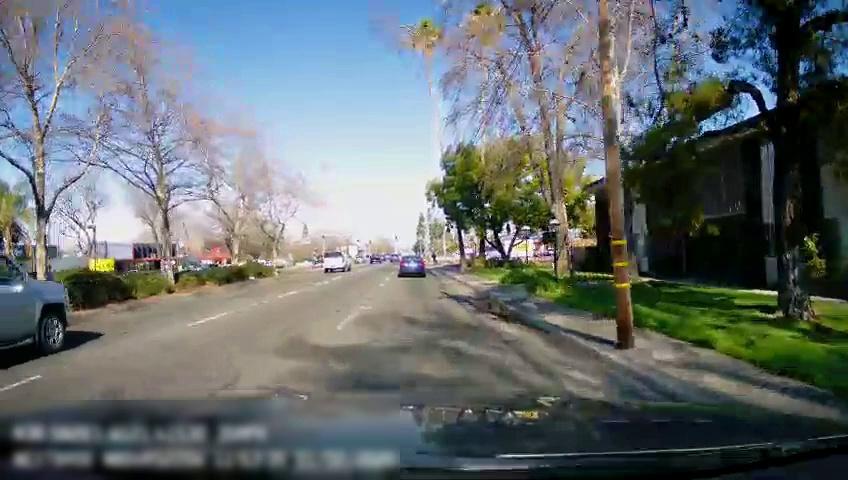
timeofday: Day
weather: Sunny
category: Drivable Space
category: Vehicles | Truck
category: Vehicles | Car
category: Vehicles | Truck
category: Vehicles | Car
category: Lanes | Alternate Lane
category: Lanes | Current Lane